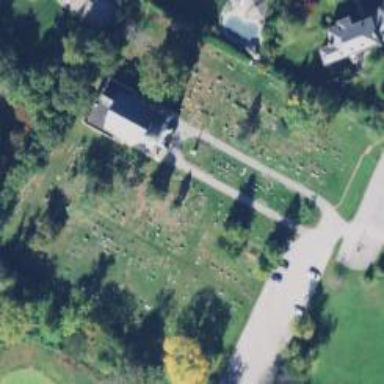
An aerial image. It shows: Cemetery.